Question: I have made a scatterplot matrix and whish to ad trend lines to each of the plots or just to those of significans.
my R command:
cor(K4Full[,c(6:9,22:25)])
plot(K4Full[,c(6:8,22:25)])

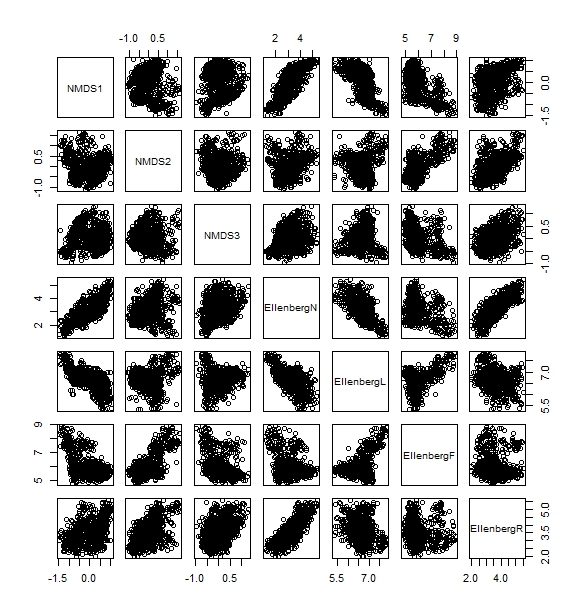
Answer: you can try the following:
'''
pairs(K4Full[,c(6:8,22:25)], panel=panel.smooth)
'''
example with mtcars dataset:
'''
pairs(mtcars[1:6],panel=panel.smooth)
'''
<URL>
To fit straight line wth lm:
'''
panel.lm <- function (x, y, pch = par("pch"), col.lm = "red", ...) {
ymin <- min(y)
ymax <- max(y)
xmin <- min(x)
xmax <- max(x)
ylim <- c(min(ymin,xmin),max(ymax,xmax))
xlim <- ylim
points(x, y, pch = pch,ylim = ylim, xlim= xlim,...)
ok <- is.finite(x) & is.finite(y)
if (any(ok))
abline(lm(y[ok]~ x[ok]),
col = col.lm, ...)
}
pairs(mtcars[1:6],panel=panel.lm)
'''
<URL>